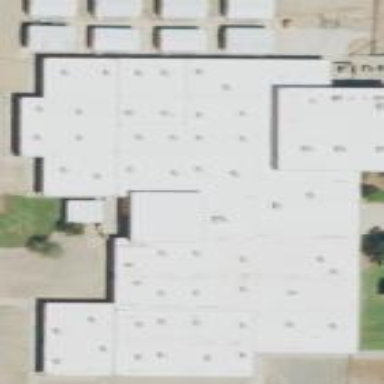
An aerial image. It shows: School building.